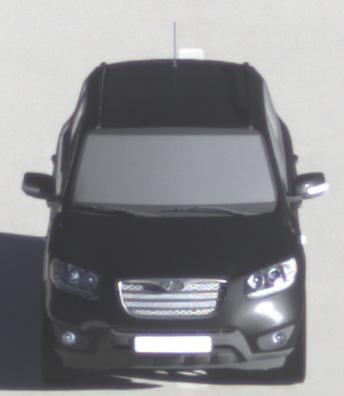
Make: Hyundai
Model: Santa Fe 2.4
Detailed model: Santa Fe (CM)
Model produced from: 2010/01
Model produced until: 2012/09
Doors: 5
Color: black
Road condition: dry road
Daytime: morning or afternoon
Contrast: high contrast